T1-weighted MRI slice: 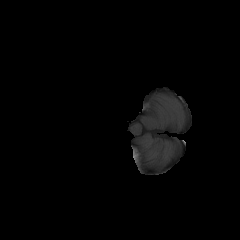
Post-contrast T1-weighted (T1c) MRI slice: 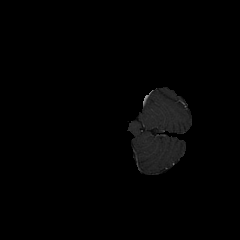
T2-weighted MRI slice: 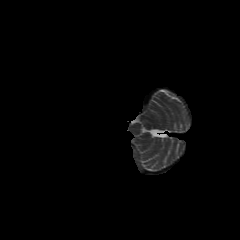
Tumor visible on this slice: no